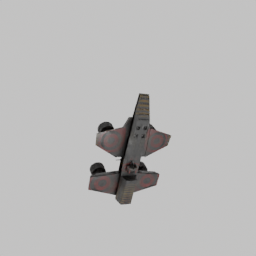
Label: mechanical